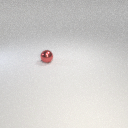
small red metal sphere